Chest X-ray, AP view. Patient: 64 years old, sex F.
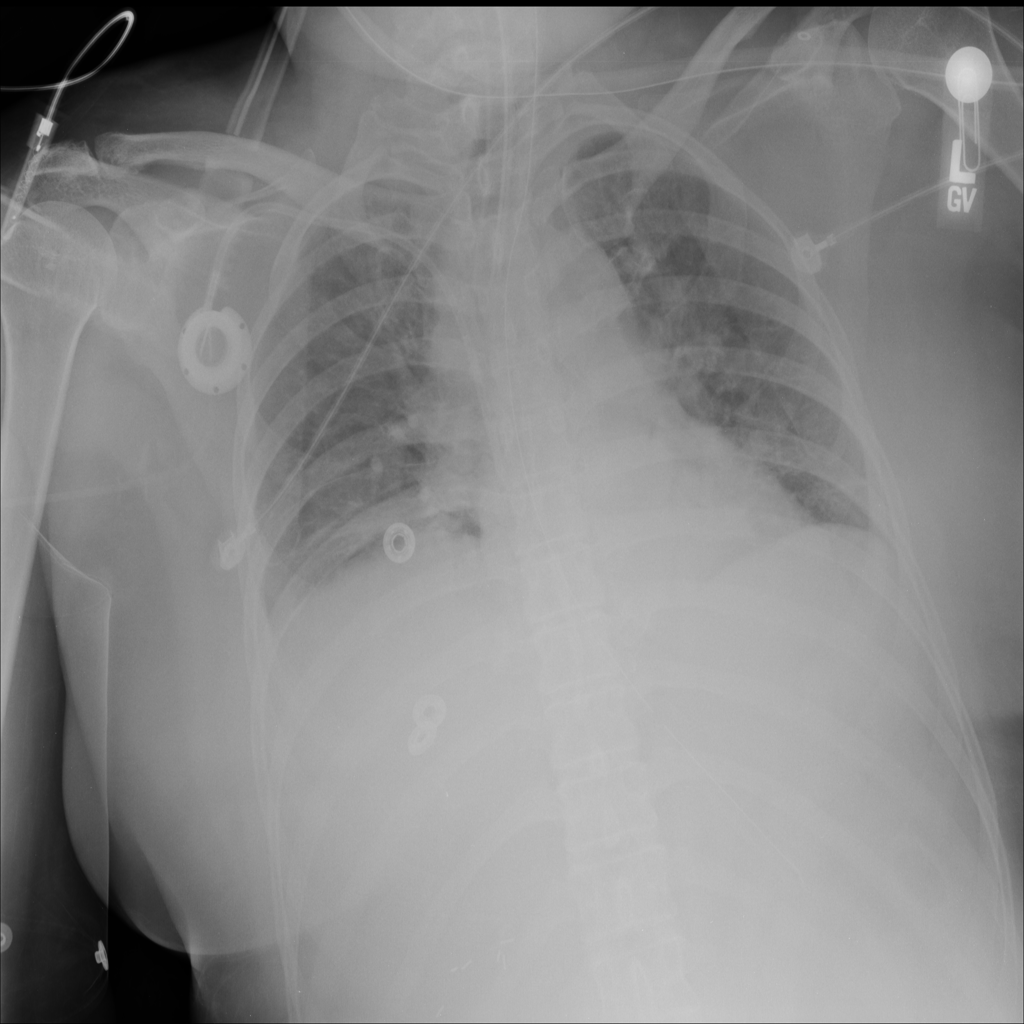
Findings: Atelectasis